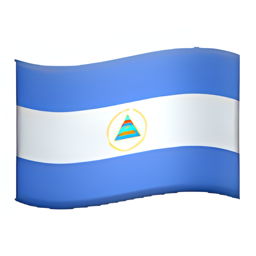
Name: flag for nicaragua
Emoji: 🇮🇳
Group: Flags
Sub-group: country-flag